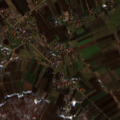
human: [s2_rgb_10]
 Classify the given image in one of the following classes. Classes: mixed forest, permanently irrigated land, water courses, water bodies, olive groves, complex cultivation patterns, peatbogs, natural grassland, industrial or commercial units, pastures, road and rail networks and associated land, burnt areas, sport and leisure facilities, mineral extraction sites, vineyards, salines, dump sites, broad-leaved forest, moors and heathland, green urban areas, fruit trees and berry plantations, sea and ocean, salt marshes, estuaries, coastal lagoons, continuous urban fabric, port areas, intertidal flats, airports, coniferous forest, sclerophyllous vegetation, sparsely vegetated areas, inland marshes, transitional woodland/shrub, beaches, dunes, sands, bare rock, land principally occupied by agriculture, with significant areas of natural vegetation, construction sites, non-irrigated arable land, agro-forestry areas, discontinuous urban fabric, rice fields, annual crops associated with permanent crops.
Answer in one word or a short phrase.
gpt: discontinuous urban fabric, complex cultivation patterns, land principally occupied by agriculture, with significant areas of natural vegetation